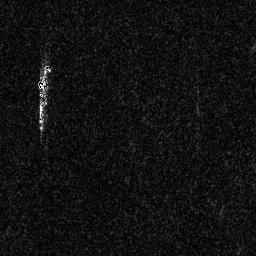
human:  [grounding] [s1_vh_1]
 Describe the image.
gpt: In the satellite image, there is  <ref>1 small ship </ref> <box>[[14, 24, 19, 34, 0]]</box> located at top left.